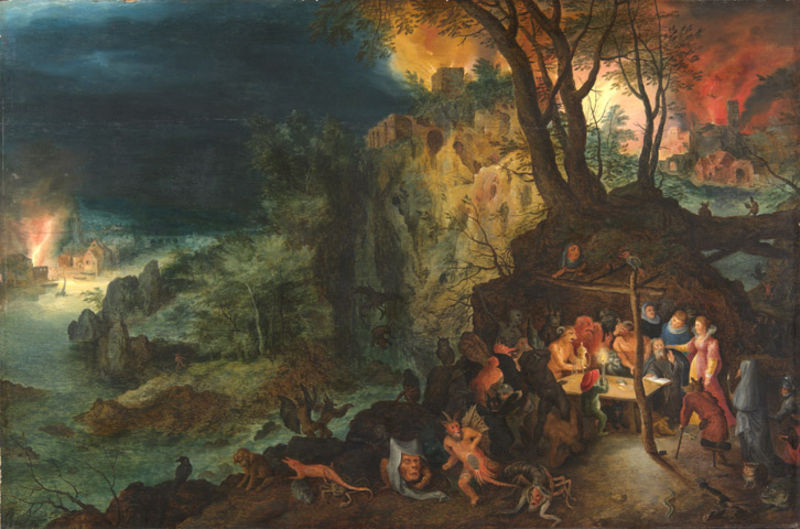
Titel: Die Versuchung des Heiligen Antonius
Künstler: Jan d. Ä. Brueghel
Standort: Karlsruhe
Institution: Staatliche Kunsthalle Karlsruhe
Schlagwörter: baum, berg, blau, dunkel, felsen, feuer, flügel, gemälde, gruppe, himmel, kopf, mann, meer, vogel, wasser, wolf, wolken, baumstämme, bäume, fluss, frauen, gelb, grün, landschaft, menschen, stadt, abend, bunt, frau, holz, kleid, licht, männer, nacht, orange, tisch, dame, hund, hunde, rot, tier, tiere, fest, leute, versammlung, feier, geschichte, mensch, stein, steine, öl, dämmerung, horizont, häuser, hügel, hütte, rauch, höhle, rosa, wald, handel, kinder, berge, farben, gebirge, dorf, figuren, romantik, brand, krieg, unwetter, weib, weiber, kerze, frauem, ortschaft, spiel, ruine, fuss, burg, brennen, flammen, vulkan, wurzel, geld, detailliert, festung, ruinen, treffen, dämon, verhandlung, vertrag, schein, apokalypse, hölle, teufel, fabel, wesen, märchen, fabelwesen, echse, löwe, zwerg, hörner, stange, rabe, sünde, brandt, ziegenbock, ungeheuer, satan, luzifer, laube, drachen, waser, drache, lager, blocksberg, dämonen, fratzen, hexen, inferno, monster, untier, fantasiewesen, zauberei, widder, beratung, rat, krücke, krähe, fuer, ungeheur, bosch, weltuntergang, sünden, eulen, zuflucht, romatik, kreaturen, walpurgisnacht, verschwörung, skorpion, täufel, demon, flackern, warm-kalt-kontrast, apokalpyse, dtrin, einbeiniger, naacht, nnacht, demonen, damönen, mersonen